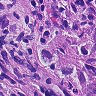
Metastatic tissue present: yes